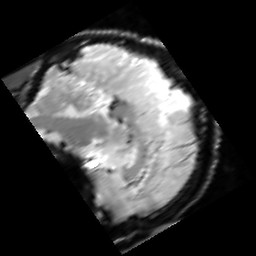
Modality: inplaneT2
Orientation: sagittal
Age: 19
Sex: male
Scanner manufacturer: siemens
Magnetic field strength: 3 T
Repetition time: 5 s
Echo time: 0.034 s